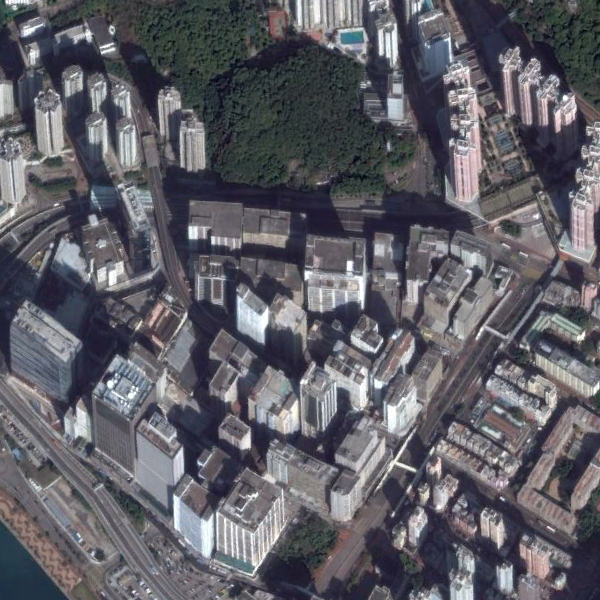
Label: Commercial